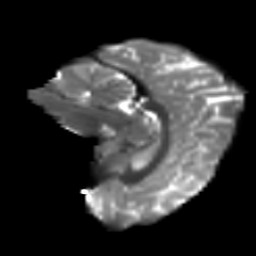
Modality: T2w
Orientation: sagittal
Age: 10
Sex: female
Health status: ill
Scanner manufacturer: ge
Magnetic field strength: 3 T
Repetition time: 6.752 s
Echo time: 0.079 s